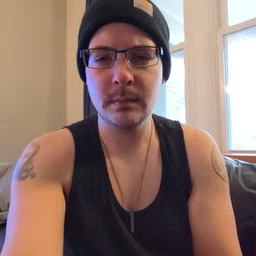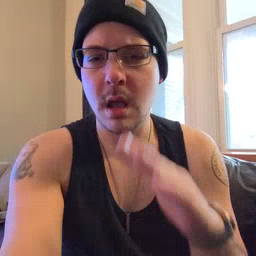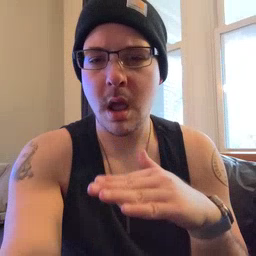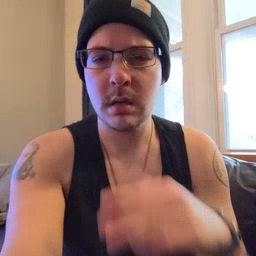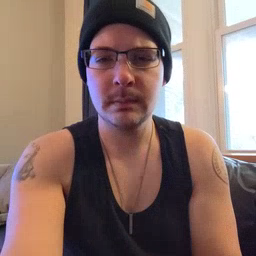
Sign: on